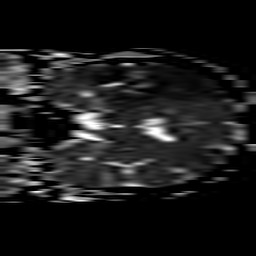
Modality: ADC
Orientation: coronal
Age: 57
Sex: male
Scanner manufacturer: philips
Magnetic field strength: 3 T
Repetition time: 3.206 s
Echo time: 0.076 s